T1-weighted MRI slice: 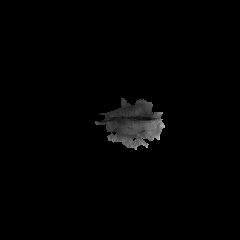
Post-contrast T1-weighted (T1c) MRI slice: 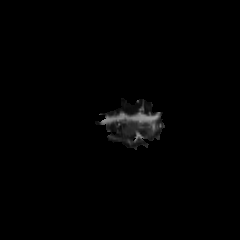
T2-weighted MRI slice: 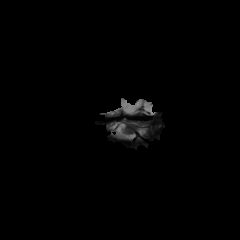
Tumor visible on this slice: no